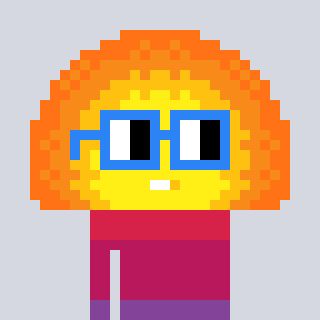
a pixel art character with square blue glasses, a sunset-shaped head and a orange-colored body on a cool background